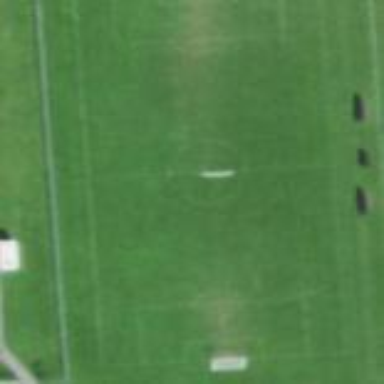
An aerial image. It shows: Soccer pitch for leisure land activities.